Question: I'll explain it with an example. I've been investigating a lot of jsfiddle representations of jqgrid and all of them had this tiny sign in the header of the first column. Look:

I have found (in one of the jsfiddles) that "" can make this sign disappear, but that is not the case for me cause I needn't multiselect mode. So is there another way to hide this little sign ?
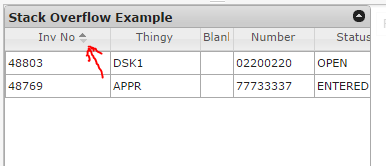
Answer: It's a bug in case of usage no 'sortname' or 'sortname: ""' which is the same. Some time ago I posted <URL> will don't have the problem.
I can suggest you two workarounds. The first one: usage of 'rownumbers: true' with is good in general. The second workaround I described in <URL>. One can use 'lastsort: "0"' instead of default 'lastsort: 0' option. It's a hack only, but it fix the problem.